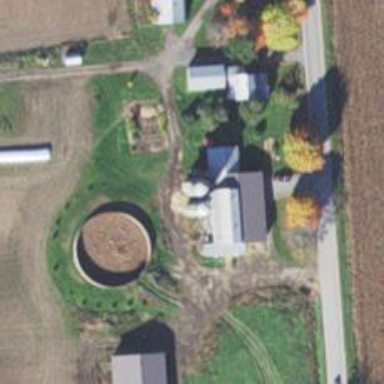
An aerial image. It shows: Storage tank that is man-made.